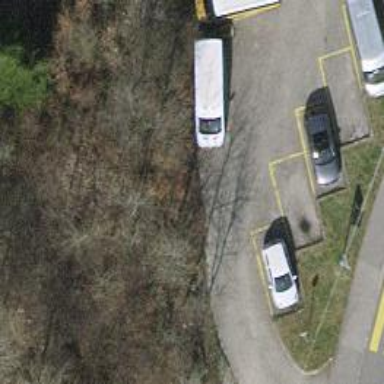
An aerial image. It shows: Road serving as parking aisle.